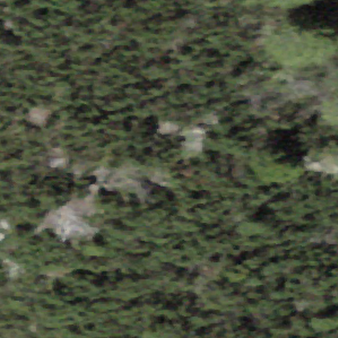
Label: other